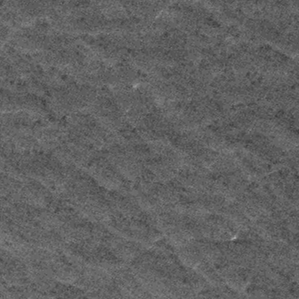
Label: frost